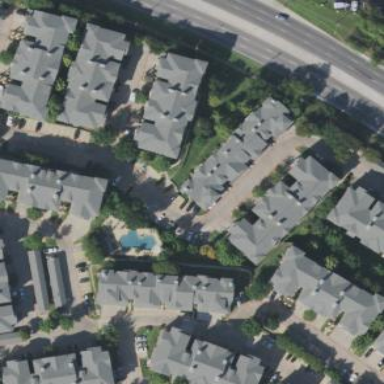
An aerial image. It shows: Image showing building with apartments.